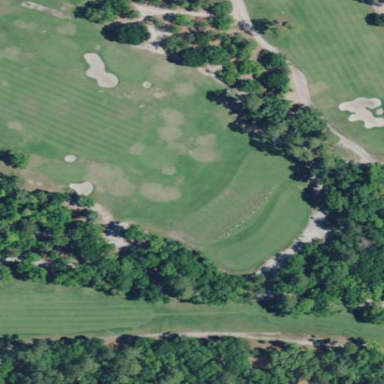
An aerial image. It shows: Golf tee on grassy land.